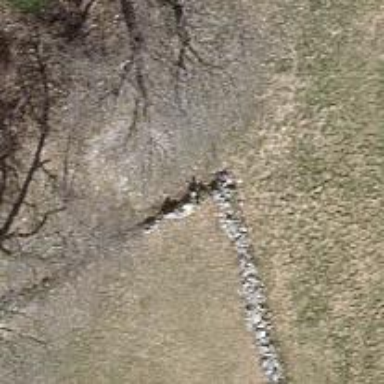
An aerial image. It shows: Wall made of dry stone.